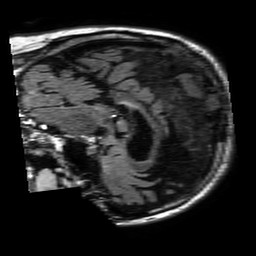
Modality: FLAIR
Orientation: sagittal
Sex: male
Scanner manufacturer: philips
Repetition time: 11 s
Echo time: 0.125 s